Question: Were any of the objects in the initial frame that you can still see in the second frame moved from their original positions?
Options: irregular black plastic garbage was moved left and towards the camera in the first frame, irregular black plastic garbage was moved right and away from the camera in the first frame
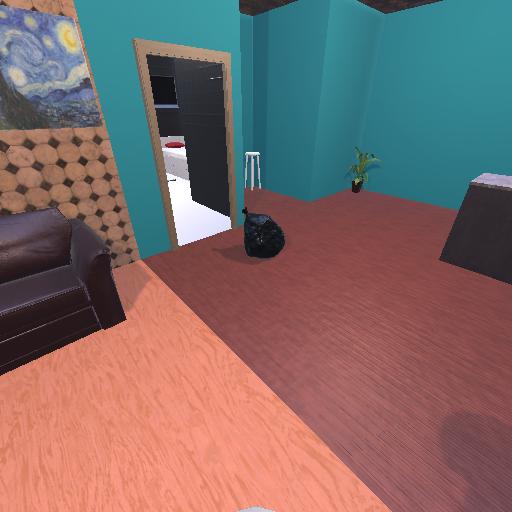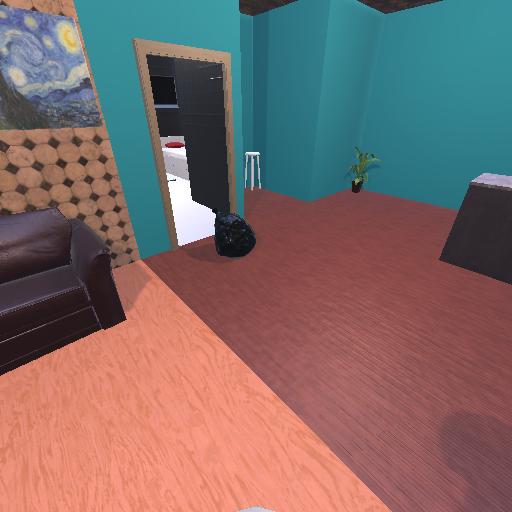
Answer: irregular black plastic garbage was moved left and towards the camera in the first frame